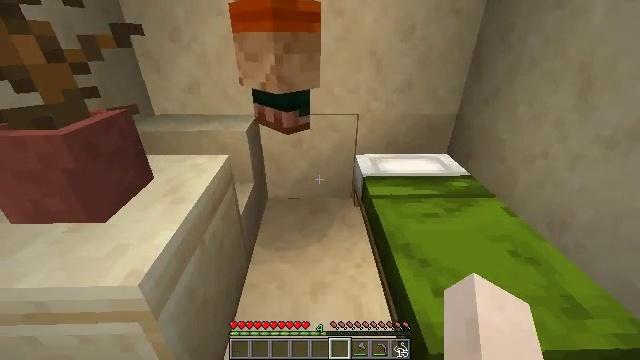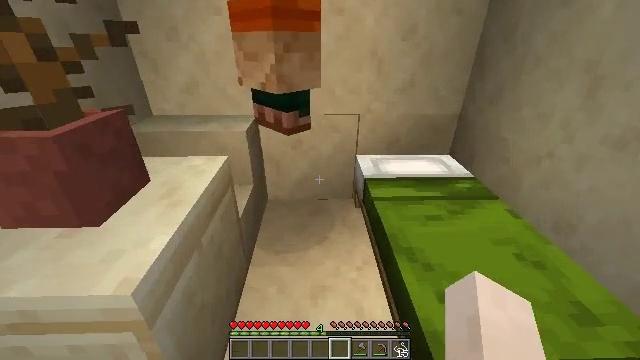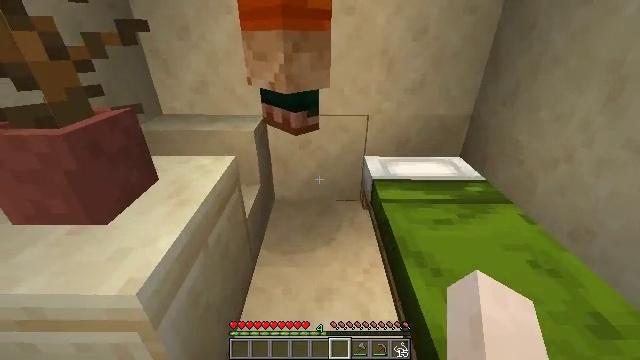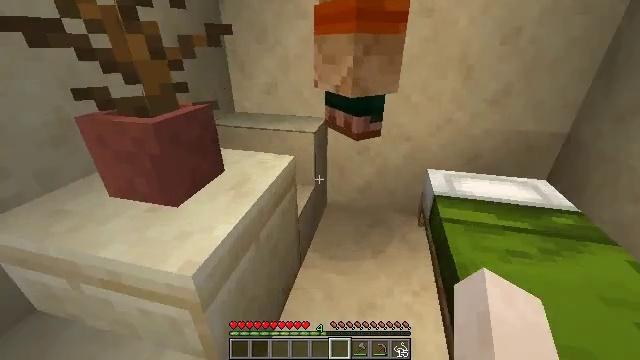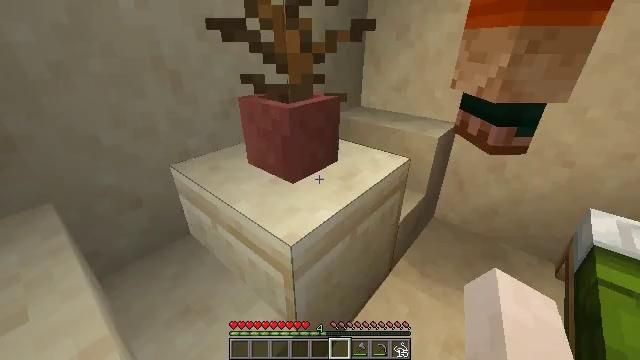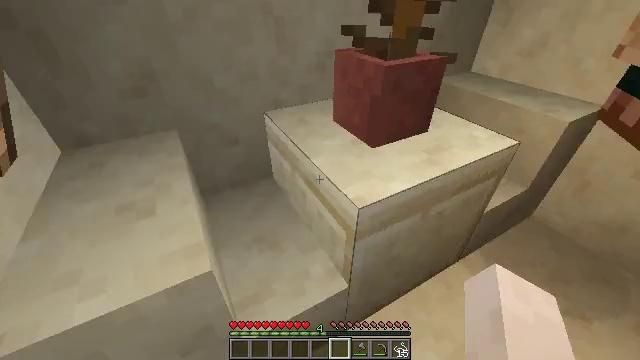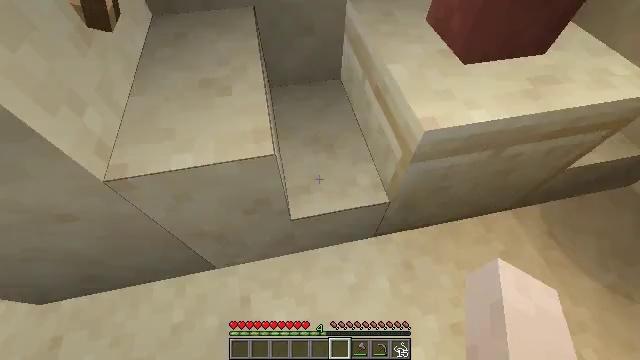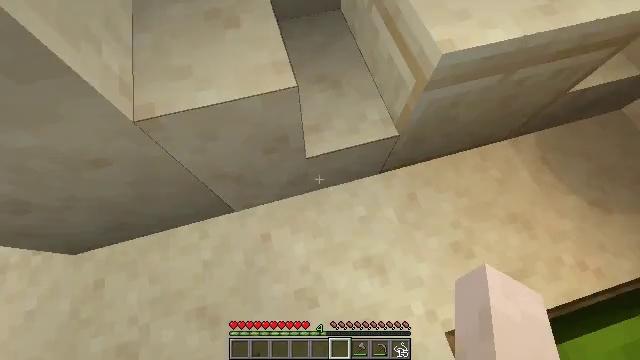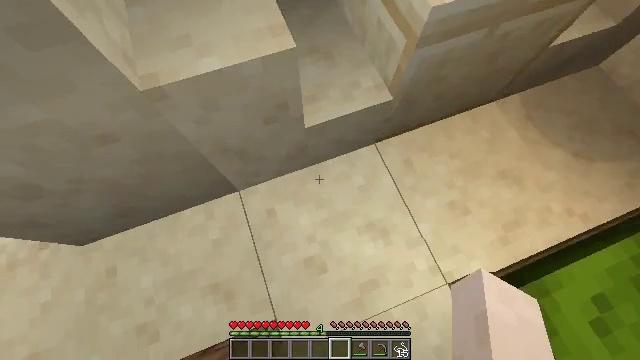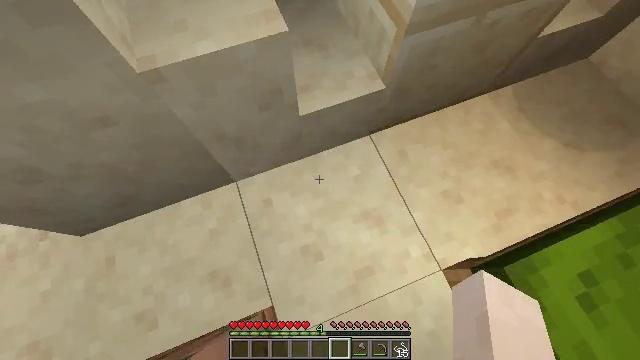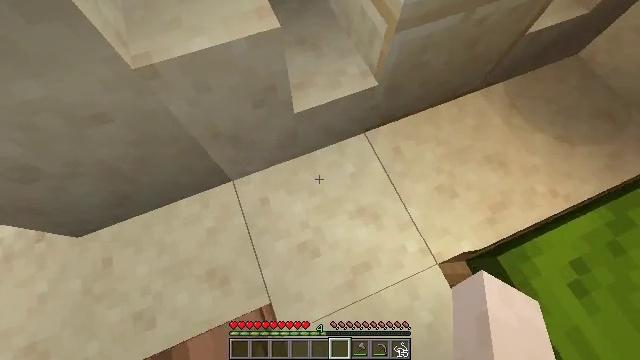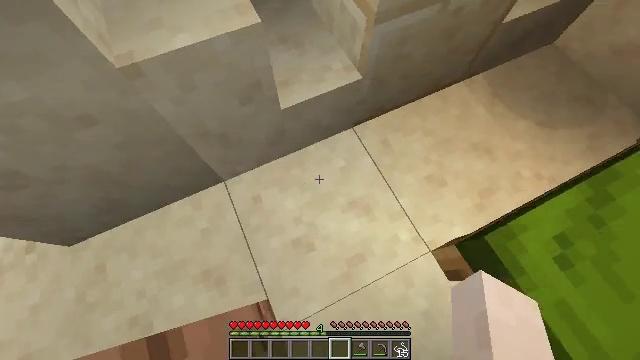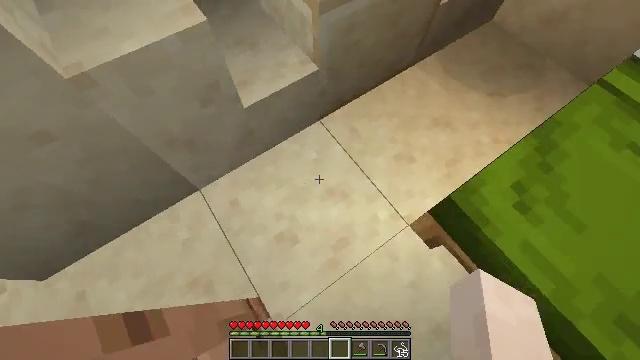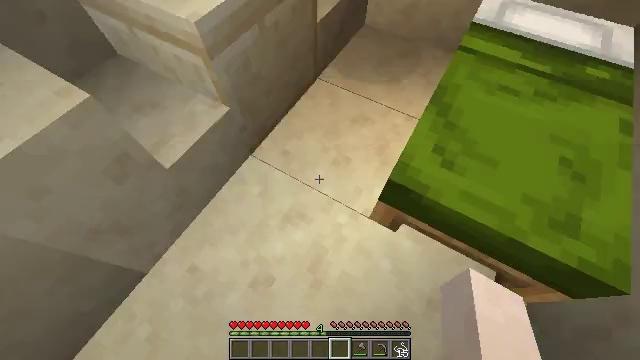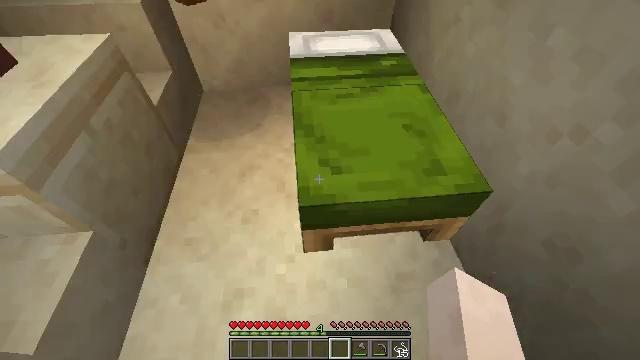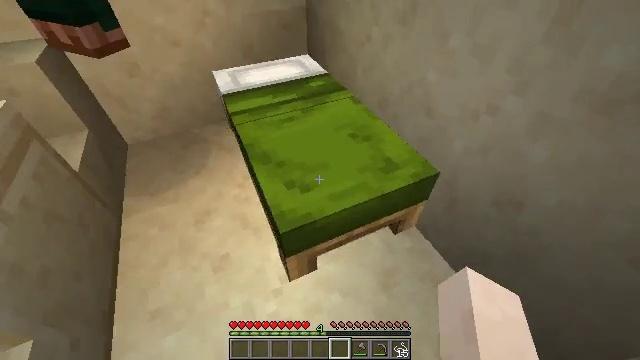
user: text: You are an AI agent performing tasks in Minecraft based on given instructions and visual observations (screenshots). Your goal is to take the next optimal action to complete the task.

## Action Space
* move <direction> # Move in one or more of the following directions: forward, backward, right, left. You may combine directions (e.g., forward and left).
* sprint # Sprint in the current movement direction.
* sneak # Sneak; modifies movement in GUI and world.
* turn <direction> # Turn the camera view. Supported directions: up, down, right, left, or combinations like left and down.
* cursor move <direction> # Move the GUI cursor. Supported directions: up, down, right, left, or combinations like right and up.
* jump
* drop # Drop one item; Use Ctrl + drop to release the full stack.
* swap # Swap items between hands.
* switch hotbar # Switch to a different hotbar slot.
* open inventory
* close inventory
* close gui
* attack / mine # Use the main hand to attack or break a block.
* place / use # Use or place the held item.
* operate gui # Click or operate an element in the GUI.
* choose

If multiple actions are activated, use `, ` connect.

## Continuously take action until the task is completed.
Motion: motion action
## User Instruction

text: Kill the rabbit.
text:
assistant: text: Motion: no_op
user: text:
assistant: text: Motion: turn left
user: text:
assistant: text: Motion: turn left
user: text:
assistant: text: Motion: turn left
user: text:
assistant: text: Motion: turn left and down
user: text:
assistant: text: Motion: move back and move left, turn left and down
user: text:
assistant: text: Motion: move back and move left, turn right and down
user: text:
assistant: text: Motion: move back and move left, turn right and down
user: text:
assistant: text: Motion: move back and move left
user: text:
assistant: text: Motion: move back and move left, turn right
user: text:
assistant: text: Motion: move back and move left, turn right
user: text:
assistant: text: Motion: move back and move left, turn right and up
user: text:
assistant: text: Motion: move back and move left, turn right and up
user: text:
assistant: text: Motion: move back and move left, turn right and up
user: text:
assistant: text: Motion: move back and move left, turn right and up
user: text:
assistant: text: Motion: move back and move left, turn right and up
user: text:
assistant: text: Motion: move back and move left, turn right
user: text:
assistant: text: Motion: move back and move left
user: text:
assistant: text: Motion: move left
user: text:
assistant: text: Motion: move back and move left, turn right and up
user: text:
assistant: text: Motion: move back and move left, turn right and up
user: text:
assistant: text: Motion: move back and move right, turn right and up
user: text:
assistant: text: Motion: move back and move right, turn right and up
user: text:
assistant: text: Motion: move back and move right, turn right and up
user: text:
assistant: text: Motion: move right, turn right and up
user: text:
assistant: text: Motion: move right, turn left and up
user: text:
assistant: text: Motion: move forward and move right
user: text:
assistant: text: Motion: move forward and move right
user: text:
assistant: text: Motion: move forward and move right
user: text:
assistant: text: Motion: move forward and move right